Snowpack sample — Buffalo Mountain, Silverthorne, Colorado, USA (1/25/25, 10:11 AM MST)
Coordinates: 39.6222, -106.1139
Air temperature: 22 °F
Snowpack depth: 110 cm
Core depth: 20 cm
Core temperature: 48.2 °F
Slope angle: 12°, slope face: 102°
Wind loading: high
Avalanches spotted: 0
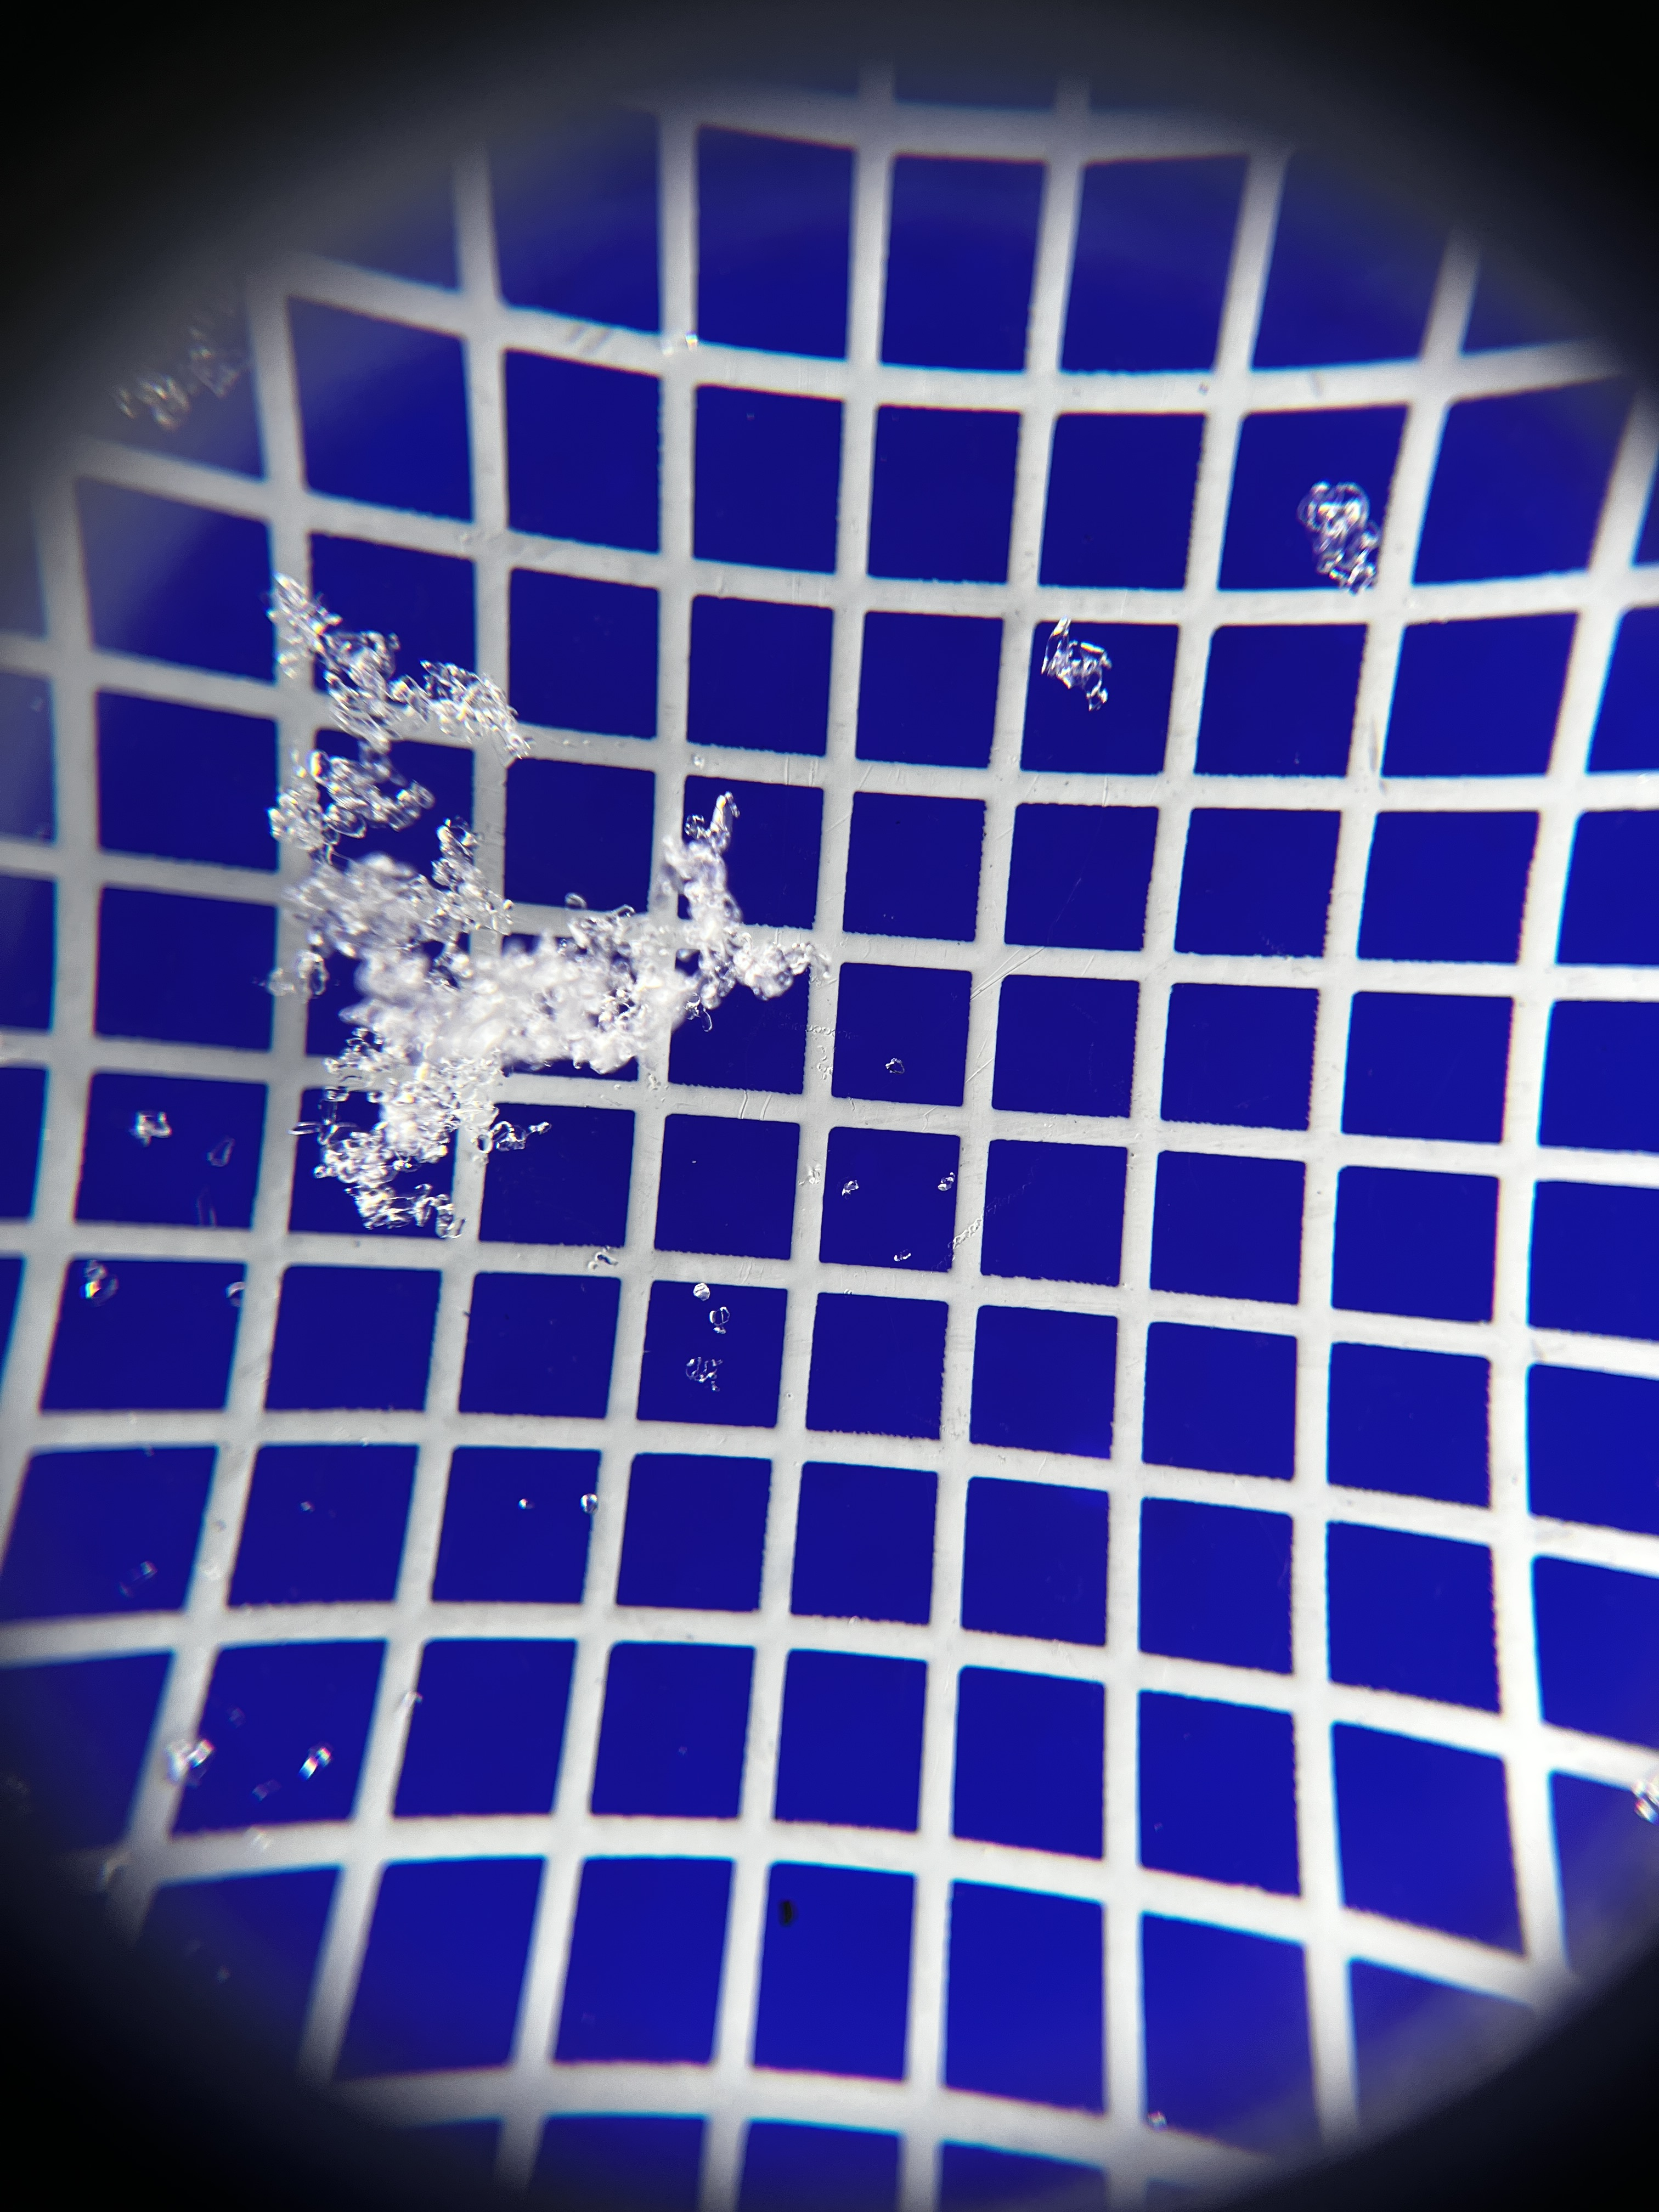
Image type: magnified_profile
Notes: No avalanches nearby, collected on the outskirts of a fire break 15 meters from the treeline, on way to Buffalo and Red Mountain